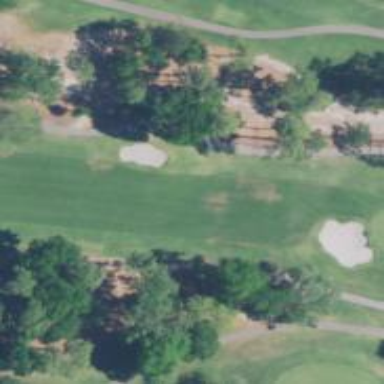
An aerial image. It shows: Golf hole.